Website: macys
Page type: customer-info-address
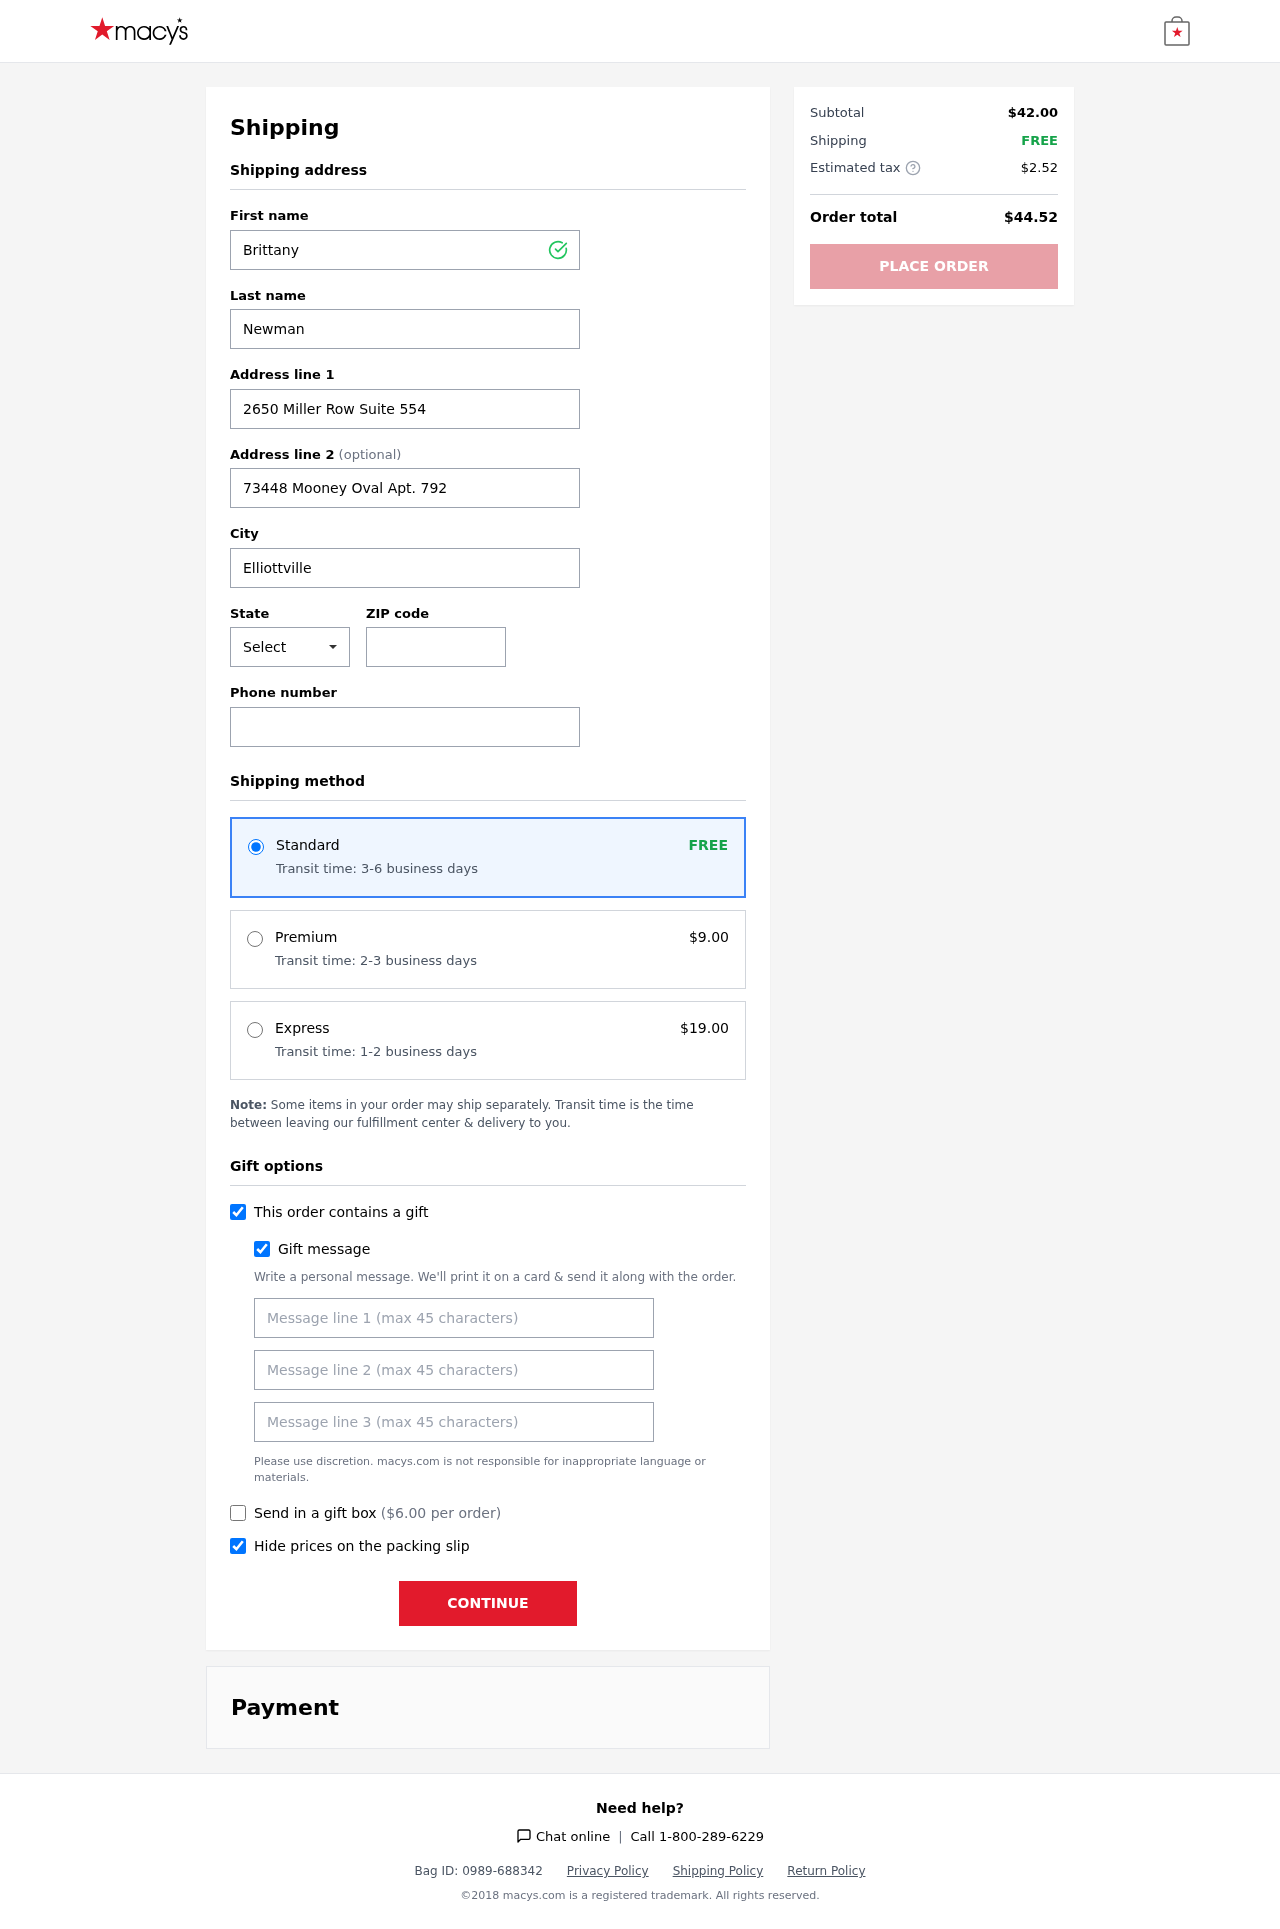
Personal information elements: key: PII_CITY
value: Elliottville
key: PII_FIRSTNAME
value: Brittany
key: PII_GIFT_MESSAGE
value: Hey Brian! I saw these beautiful birthstone earrings and necklace set and instantly thought of you—can’t wait to see how they brighten up your style. Just a little something to celebrate you!  Brittany
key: PII_LASTNAME
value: Newman
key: PII_PHONE
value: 7716387502
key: PII_POSTCODE
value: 60152
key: PII_STATE_ABBR
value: ID
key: PII_STREET
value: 2650 Miller Row Suite 554
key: PII_STREET2
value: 73448 Mooney Oval Apt. 792
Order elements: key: ORDER_SHIPPING_STANDARD
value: FREE
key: ORDER_SHIPPING_STANDARD_TIME
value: Transit time: 3-6 business days
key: ORDER_SHIPPING_PREMIUM
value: $9.00
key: ORDER_SHIPPING_PREMIUM_TIME
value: Transit time: 2-3 business days
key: ORDER_SHIPPING_EXPRESS
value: $19.00
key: ORDER_SHIPPING_EXPRESS_TIME
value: Transit time: 1-2 business days
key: ORDER_GIFT_BOX_FEE
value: $6.00
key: ORDER_SUBTOTAL
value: $42.00
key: ORDER_SHIPPING_COST
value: FREE
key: ORDER_TAX
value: $2.52
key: ORDER_TOTAL
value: $44.52